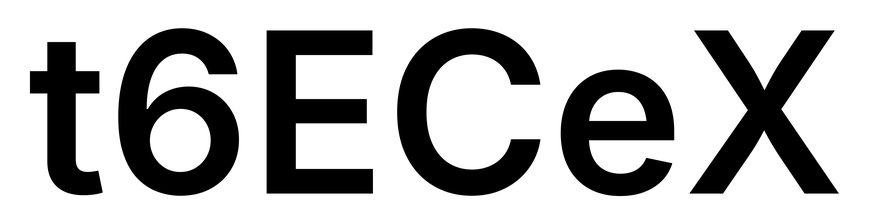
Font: Inter_SemiBold